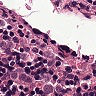
Metastatic tissue present: yes